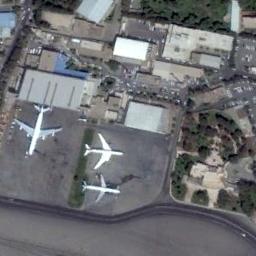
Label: airplane